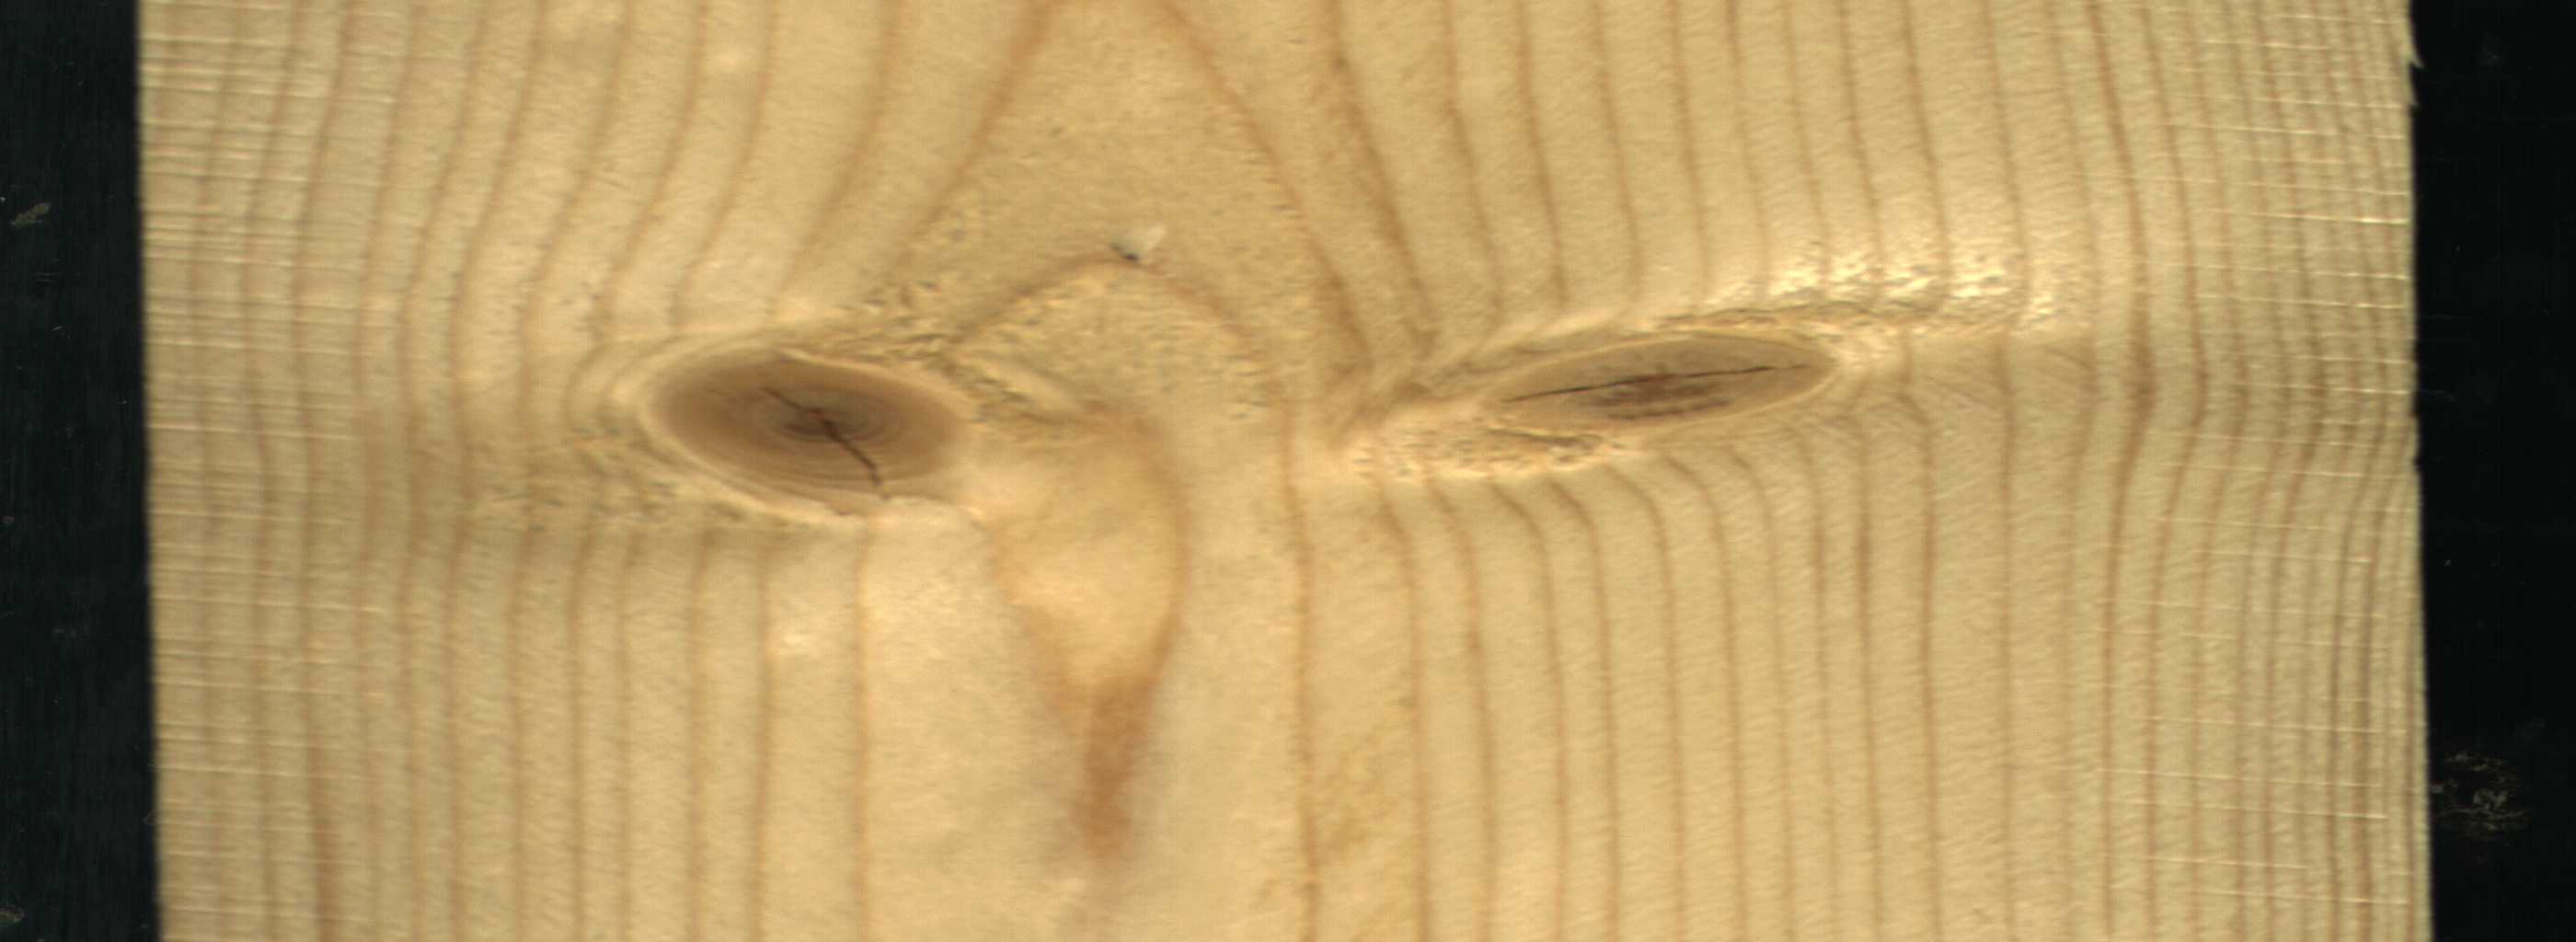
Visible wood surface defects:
knot_with_crack
knot_with_crack